Question: I'm having an issue with inline-blocks breaking out of a parent w/ text. I'm sure it's a quick fix, but I can't seem to figure out how to get things to fill naturally.
this is what it looks like

the text has a red background to show you where the box is and how it's floating outside of it's constraint. Here's what the code looks like.
'''
<div class="comment-box">
<a class="comment-owner-link"><img src="user-img" /></a>
<div class="comment">comment info goes here</div>
</div>
'''
and the css is pretty straight forward
'''
.comment-box {
display: block;
margin: 8px 8px 0 8px;
white-space: nowrap;
}
.comment-owner-link {
display: block;
float: left;
position: relative;
width: 27px;
height: 27px;
}
.comment-owner-link img {
position: absolute;
top: 0;
right: 0;
bottom: 0;
left: 0;
margin: auto;
}
.comment {
display: block;
overflow: hidden;
margin: 0 0 0 5px;
word-break: break-all;
white-space: normal;
}
'''
any ideas on how to fix this up? or what's going on?
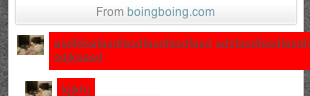
Answer: changed these two classes to suit your needs -- u need to set the width
'''
.comment-box {
display: block;
margin: 8px 8px 0 8px;
white-space: nowrap;
width:100px; /* add which ever width your application/comment-box needs here */
}
.comment-owner-link {
display: inline-block;
vertical-align: top;
position: relative;
width: 27px;
height: 27px;
width:10px; /* try to give the width necessary -- all should add up to 100 or which
ever you've given fot comment-box */
}
.comment-owner-link img {
position: absolute;
top: 0;
right: 0;
bottom: 0;
left: 0;
margin: auto;
width:30px;
}
.comment {
display: inline-block;
vertical-align: top;
margin: 0 0 0 5px;
width:60px; /*width for pict - 30px and the comment,say 60px,i.e. 100 - (10 + 30)*/
word-break: break-all;
white-space: normal;
overflow:hidden; /* this is gonna
make sure it doesnt fall out of the specified space */
}
'''